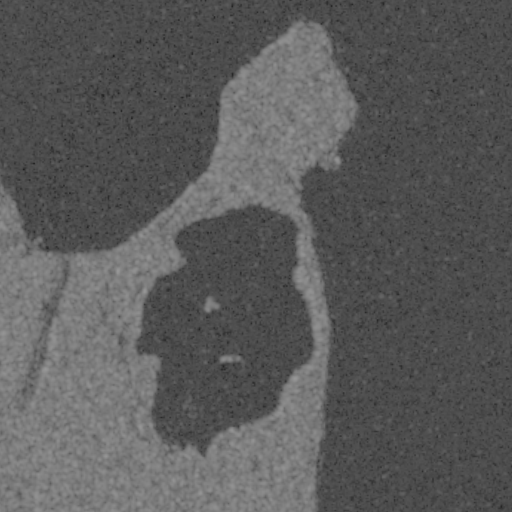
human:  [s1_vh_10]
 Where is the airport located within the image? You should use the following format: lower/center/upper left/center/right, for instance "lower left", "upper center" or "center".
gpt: The airport is located in the lower left of the image.
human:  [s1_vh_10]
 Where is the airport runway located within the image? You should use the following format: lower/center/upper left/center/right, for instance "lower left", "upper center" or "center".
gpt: The airport runway is located in the lower left of the image.
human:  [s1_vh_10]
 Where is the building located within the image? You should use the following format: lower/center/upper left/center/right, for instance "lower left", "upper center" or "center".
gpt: The building is located in the center left of the image.
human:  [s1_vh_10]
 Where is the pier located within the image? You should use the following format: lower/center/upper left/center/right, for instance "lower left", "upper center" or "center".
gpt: The pier is located in the upper center of the image.
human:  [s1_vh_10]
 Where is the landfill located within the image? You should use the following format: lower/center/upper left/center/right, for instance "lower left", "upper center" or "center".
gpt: There is no landfill in the image.

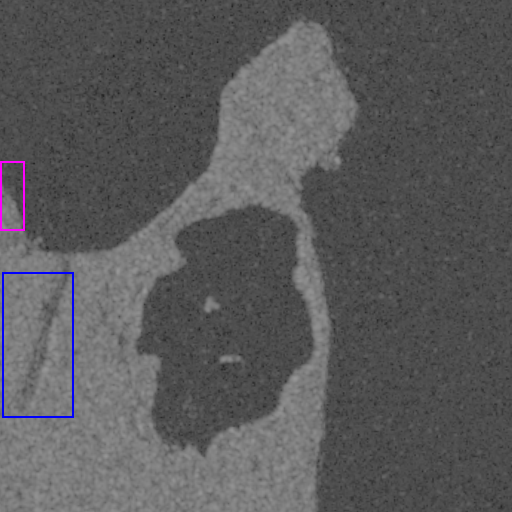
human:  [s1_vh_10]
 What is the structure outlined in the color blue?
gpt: The structure outlined in blue is an airport.
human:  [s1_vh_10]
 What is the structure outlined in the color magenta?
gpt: The structure outlined in magenta is a park.
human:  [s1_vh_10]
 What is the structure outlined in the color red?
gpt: There is no red outline.